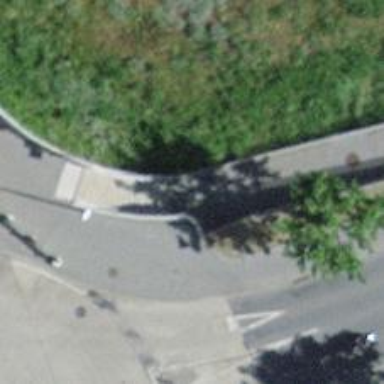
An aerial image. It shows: Set of steps on the road.